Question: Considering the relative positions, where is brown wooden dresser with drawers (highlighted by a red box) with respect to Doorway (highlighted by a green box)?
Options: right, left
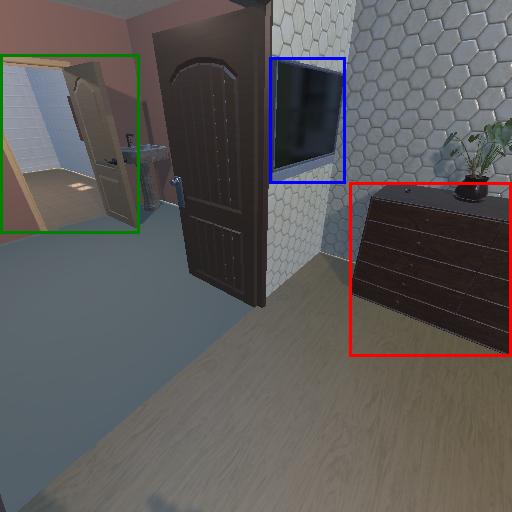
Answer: right